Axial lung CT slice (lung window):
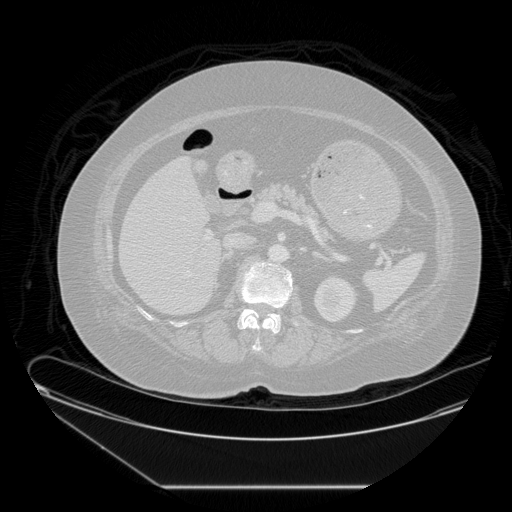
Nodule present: no